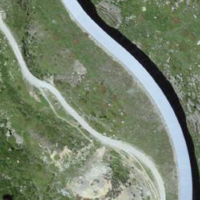
EUNIS habitat code: 26
Species observed at this site:
Colias palaeno